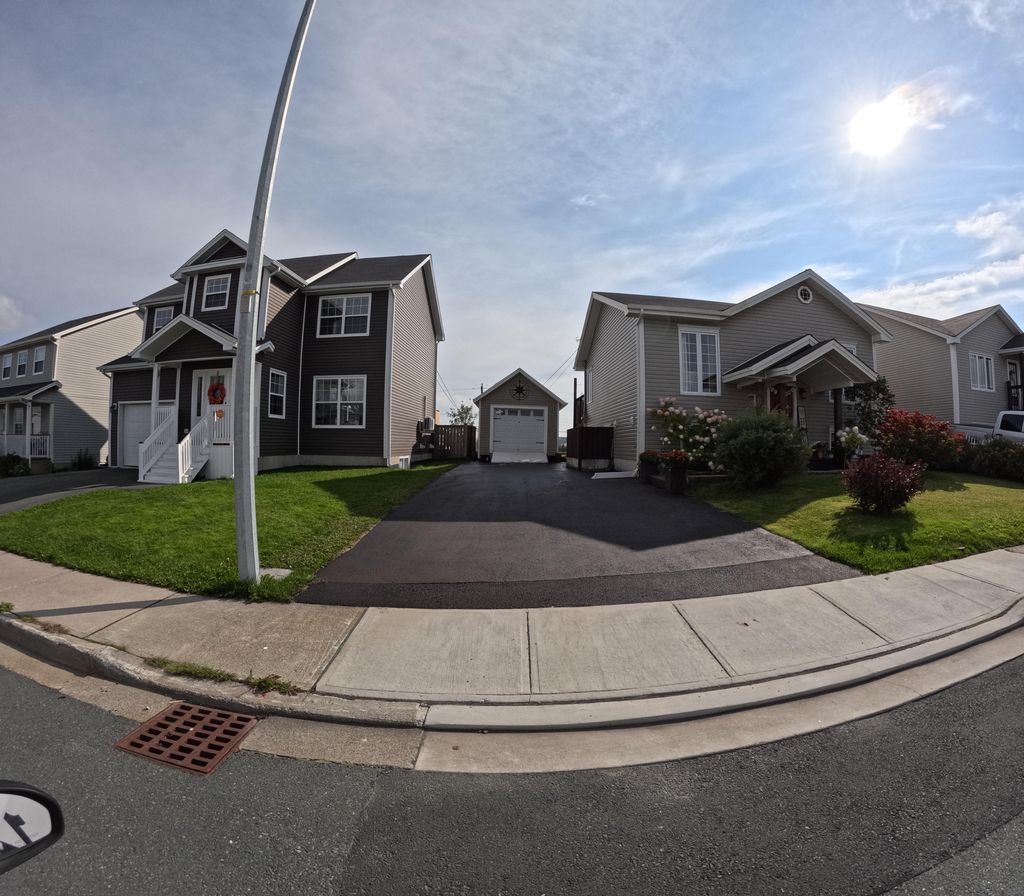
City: st_johns